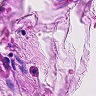
Metastatic tissue present: no